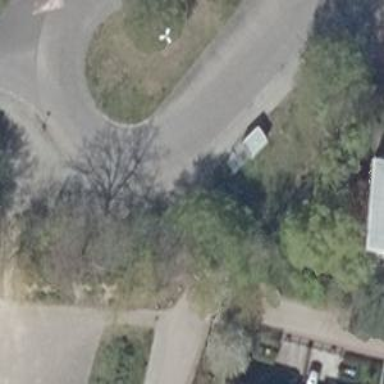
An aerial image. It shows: Sidewalk along the footway.